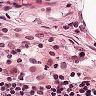
Metastatic tissue present: no